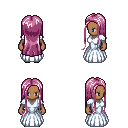
a pixel art fantasy rpg character, female body template, human, dark skin, underdress, gold greaves, pink extra-long hairstyle, gray slippers, four views (front, back, left, right), 2x2 character sprite sheet, small pixel art, hard edges, no anti-aliasing